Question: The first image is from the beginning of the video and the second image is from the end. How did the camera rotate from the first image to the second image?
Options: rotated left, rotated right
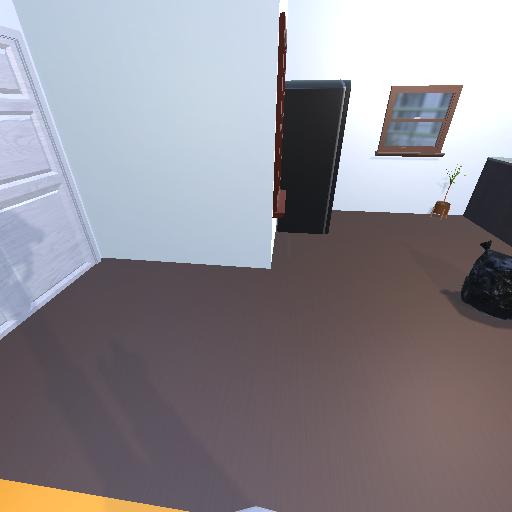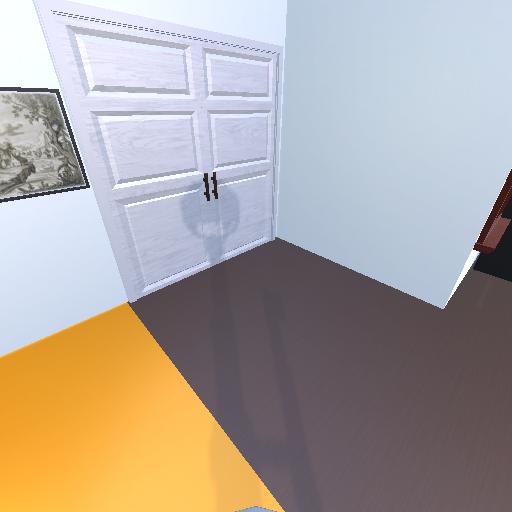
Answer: rotated left